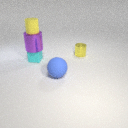
large blue rubber sphere to the right of small cyan rubber cube